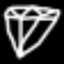
Label: diamond